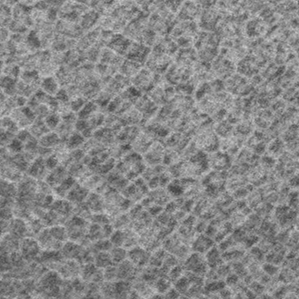
Label: frost